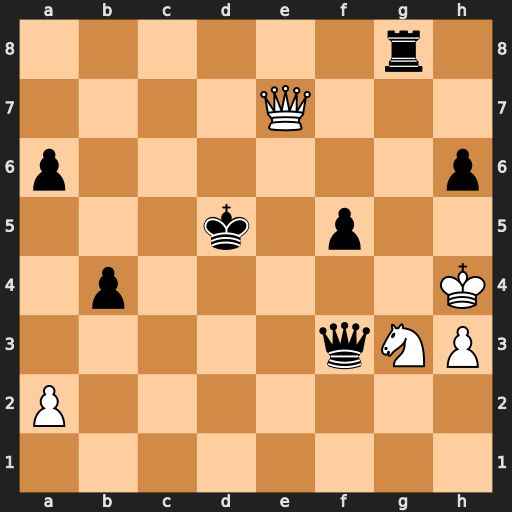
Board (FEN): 6r1/4Q3/p6p/3k1p2/1p5K/5qNP/P7/8
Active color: w
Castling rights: -
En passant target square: -
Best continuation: Qb7+ Ke5 Qxf3